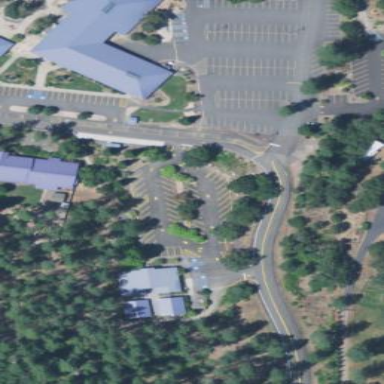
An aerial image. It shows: Parking area with asphalt surface.